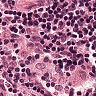
Metastatic tissue present: no